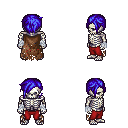
a pixel art fantasy rpg character, male body template, skeleton, brown tattered cape, red pants, blue pixie cut hairstyle, white cloth bandages, four views (front, back, left, right), 2x2 character sprite sheet, small pixel art, hard edges, no anti-aliasing